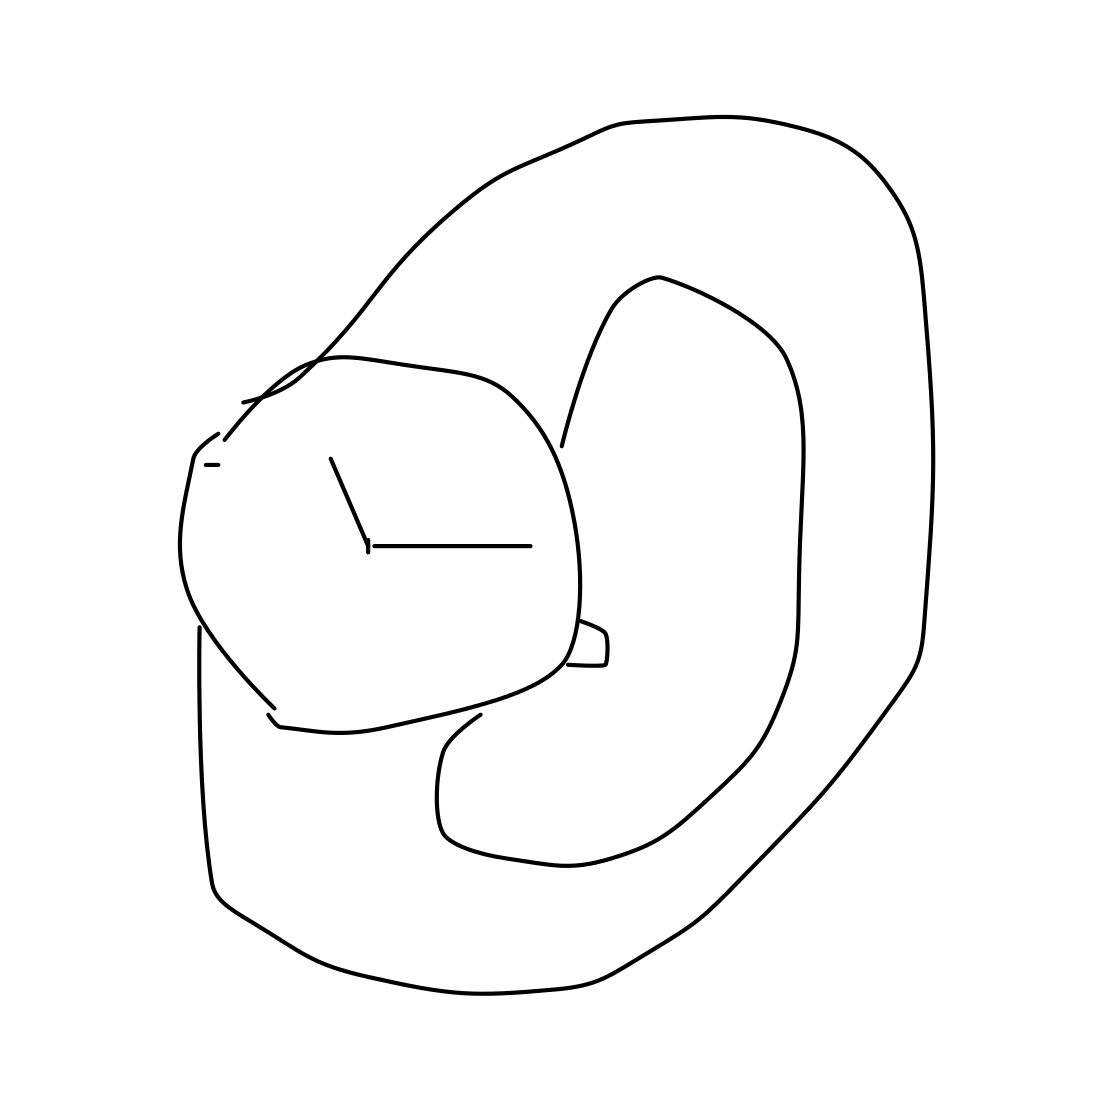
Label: wrist-watch